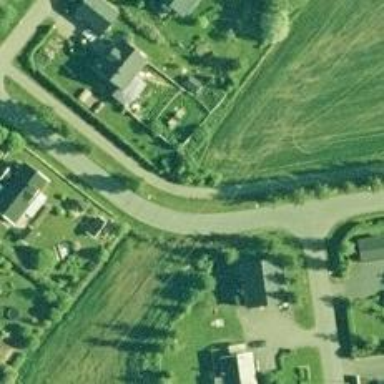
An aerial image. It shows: Asphalt cycleway.